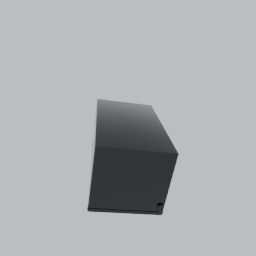
Label: appliances